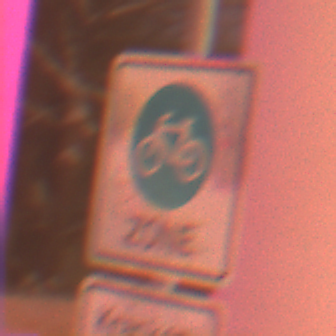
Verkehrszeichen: BeginnFahrradzone
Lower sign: BesondereFahrzeugeUndTransportgueter4
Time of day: Night
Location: Outdoor (Urban)
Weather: Overcast
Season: Winter
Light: Artificial